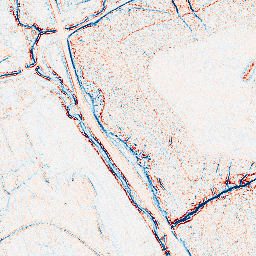
Category: edge_preserving
Decomposition family: bilateral
Decomposition parameters: d: 5
sigma_color: 25
sigma_space: 75
Upsampling method: lanczos
Upsampling parameters: scale: 2
Upsampling scale: 2